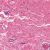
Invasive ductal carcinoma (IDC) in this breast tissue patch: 0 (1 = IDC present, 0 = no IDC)